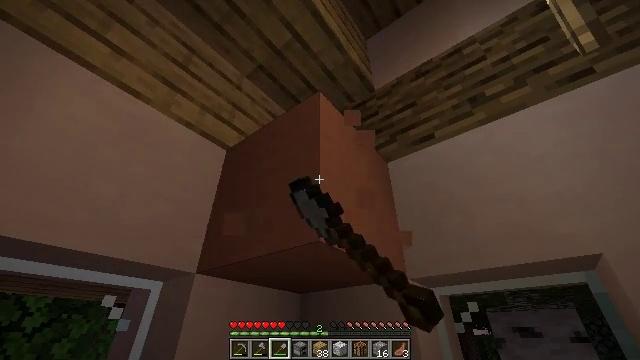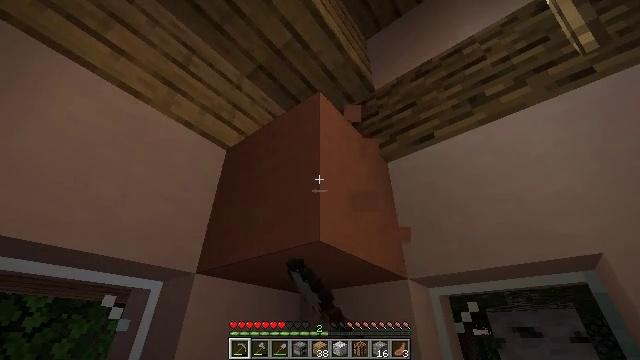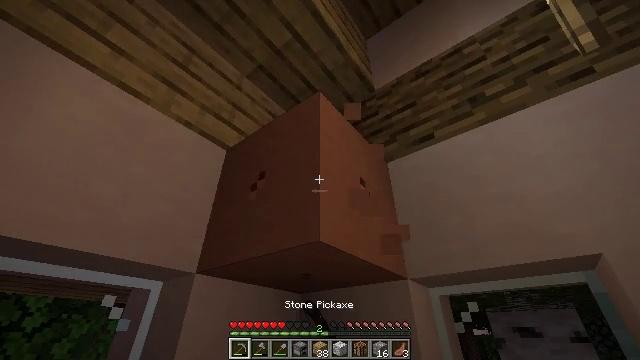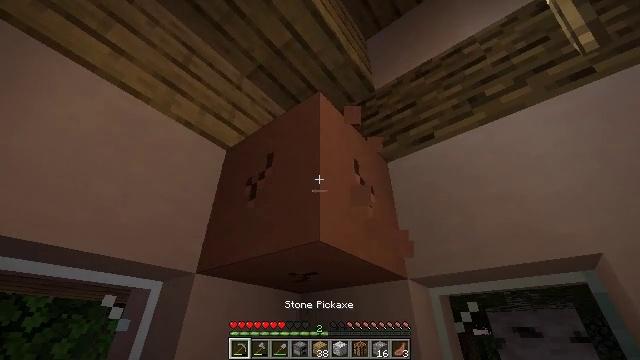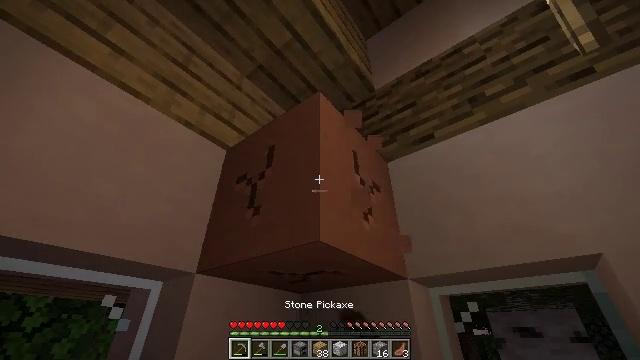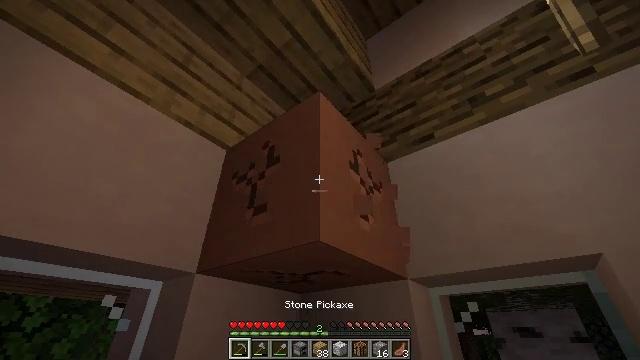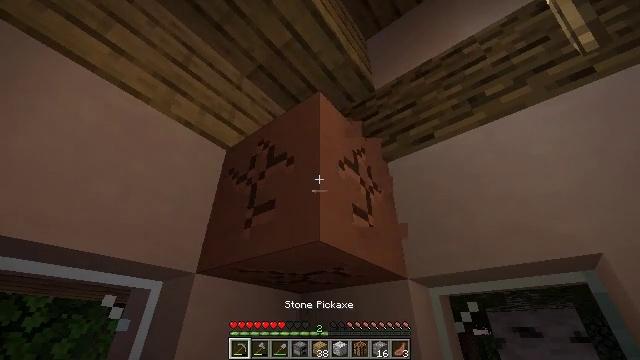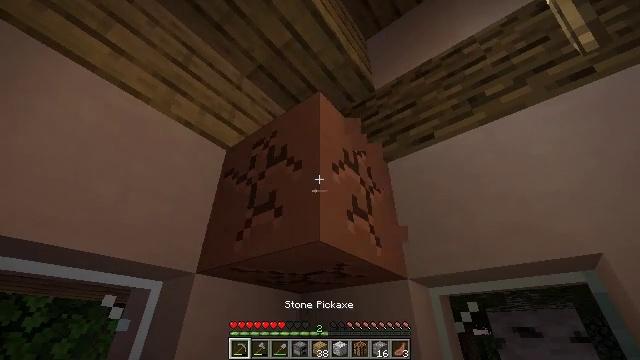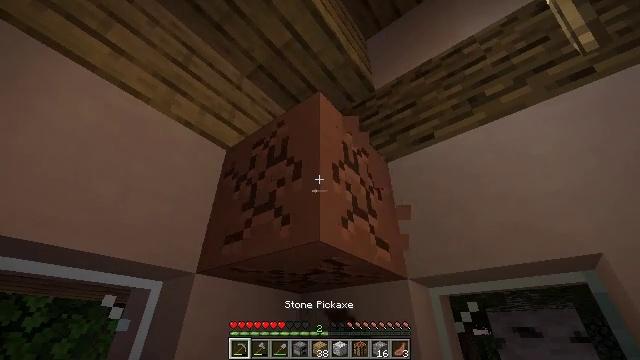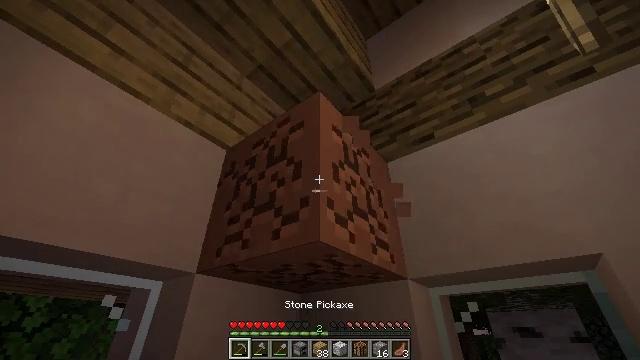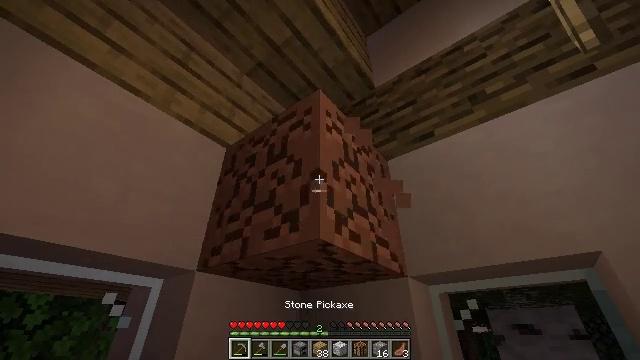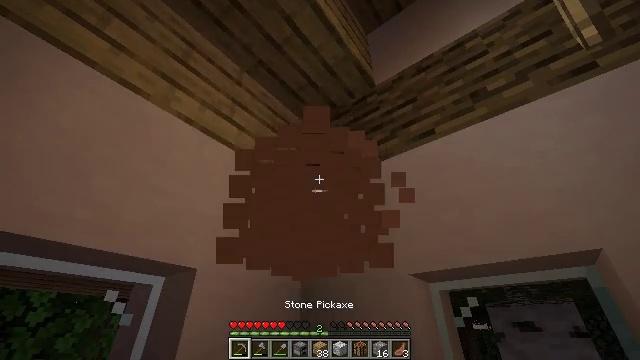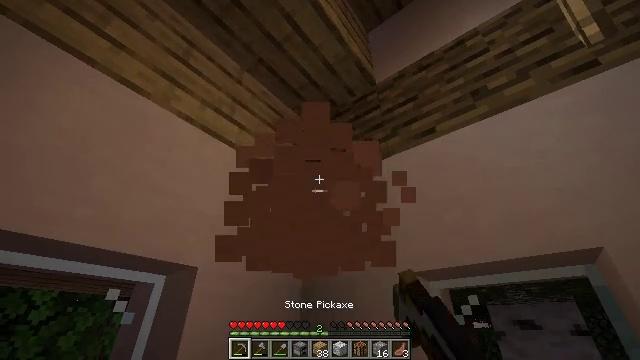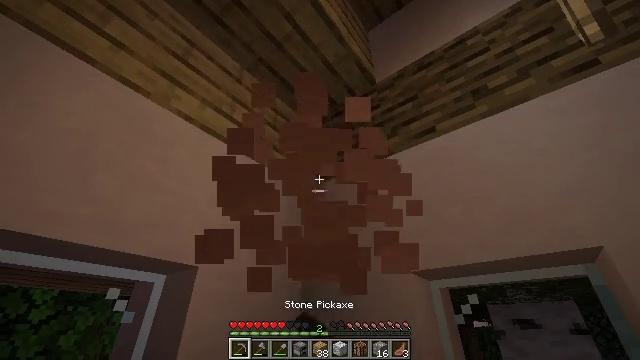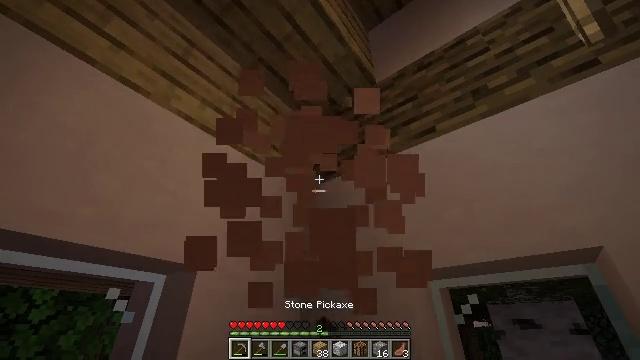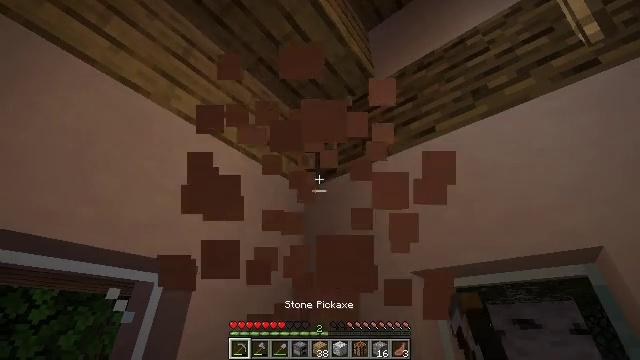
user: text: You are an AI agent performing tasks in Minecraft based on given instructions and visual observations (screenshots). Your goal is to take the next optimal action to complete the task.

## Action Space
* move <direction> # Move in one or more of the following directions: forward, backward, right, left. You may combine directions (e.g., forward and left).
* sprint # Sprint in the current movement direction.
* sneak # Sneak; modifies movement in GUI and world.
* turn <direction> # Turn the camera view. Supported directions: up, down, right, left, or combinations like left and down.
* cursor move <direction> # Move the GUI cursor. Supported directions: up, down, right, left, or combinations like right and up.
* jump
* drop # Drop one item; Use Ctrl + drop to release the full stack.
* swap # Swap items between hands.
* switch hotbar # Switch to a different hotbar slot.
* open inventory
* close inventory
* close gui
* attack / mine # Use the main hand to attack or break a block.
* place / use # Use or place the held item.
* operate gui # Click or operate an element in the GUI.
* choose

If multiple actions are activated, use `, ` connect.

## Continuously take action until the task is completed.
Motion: motion action
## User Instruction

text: Harvest terracotta for building.
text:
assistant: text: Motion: attack / mine, switch to hotbar 1
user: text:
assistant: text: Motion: attack / mine, switch to hotbar 1
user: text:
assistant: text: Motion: attack / mine, switch to hotbar 1
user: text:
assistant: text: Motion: attack / mine
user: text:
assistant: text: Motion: attack / mine
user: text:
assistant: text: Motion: attack / mine
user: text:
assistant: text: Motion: attack / mine
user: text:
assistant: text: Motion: attack / mine
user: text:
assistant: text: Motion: attack / mine
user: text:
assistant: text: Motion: attack / mine
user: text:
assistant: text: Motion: attack / mine
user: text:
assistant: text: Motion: attack / mine
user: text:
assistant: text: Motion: attack / mine
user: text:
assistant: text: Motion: attack / mine
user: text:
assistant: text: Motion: attack / mine
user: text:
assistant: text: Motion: attack / mine